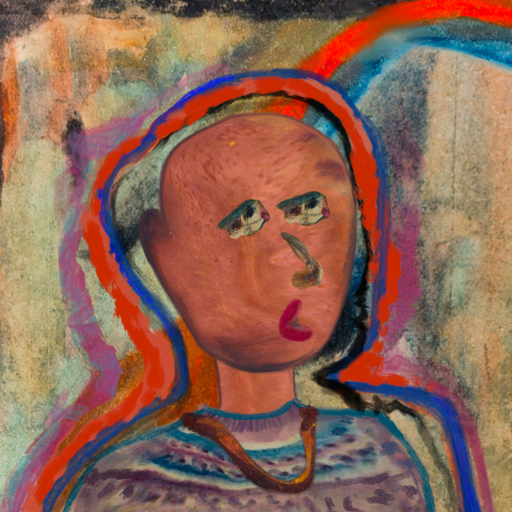
Background: Childish, Head And Neck Side: Mother_And_Son_Mother, Face Side: Pipe, Bust: HillGirl, Hair Side: Experience, Head Accessory: Blank, Second Necklace: Comrade, Necklace: Blank, Baby: Blank